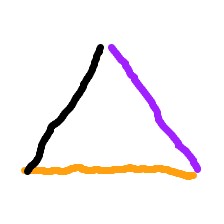
Shape: triangle